Question: <URL> ]
This might and should be a very easy question, but i could not find a solution.
I have a java applet, and i want a vertical scrollbar so that i can load thousands of buttons into the applet and use the scrollbar to see buttons down on the applet.
Buttons are used to select items. if button is pressed, the item is selected.
When i load buttons, all of them are shown on one screen, squeezed together to fit the screen in width and height (~1000px,~1000px). Below code is a portion of my program. Please comment.
'''
JFrame frame = new JFrame();
NameClassifier nameClassifier = new NameClassifier();
JScrollPane scrollPane = new JScrollPane(nameClassifier);
scrollPane.setVerticalScrollBarPolicy(ScrollPaneConstants.VERTICAL_SCROLLBAR_ALWAYS);
frame.add(scrollPane);
frame.getContentPane().add(nameClassifier);
frame.setDefaultCloseOperation(JFrame.EXIT_ON_CLOSE);
frame.pack();
frame.setVisible(true);
System.out.println("exiting");
'''
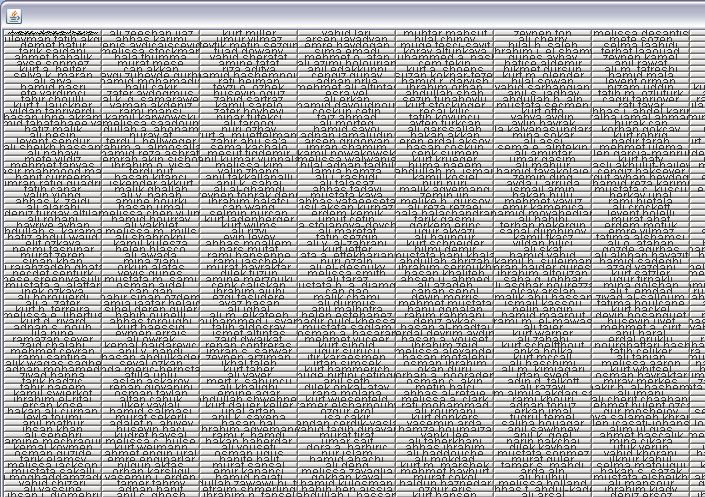
Answer: '''
import java.awt.*;
import javax.swing.*;
class ManyButtons {
public static void main(String[] args) {
SwingUtilities.invokeLater(new Runnable() {
public void run() {
JFrame frame = new JFrame();
NameClassifier nameClassifier = new NameClassifier();
JScrollPane scrollPane = new JScrollPane(nameClassifier);
scrollPane.setVerticalScrollBarPolicy(
ScrollPaneConstants.VERTICAL_SCROLLBAR_ALWAYS);
frame.add(scrollPane);
// nameClassifier has already been added to the scroll pane.
//frame.getContentPane().add(nameClassifier);
frame.setDefaultCloseOperation(JFrame.EXIT_ON_CLOSE);
frame.pack();
frame.setVisible(true);
System.out.println("exiting");
}
});
}
}
class NameClassifier extends JPanel {
NameClassifier() {
super(new GridLayout(0,10,2,2));
for (int ii=1; ii<=1000; ii++) {
add(new JButton("Button " + ii));
}
}
}
'''